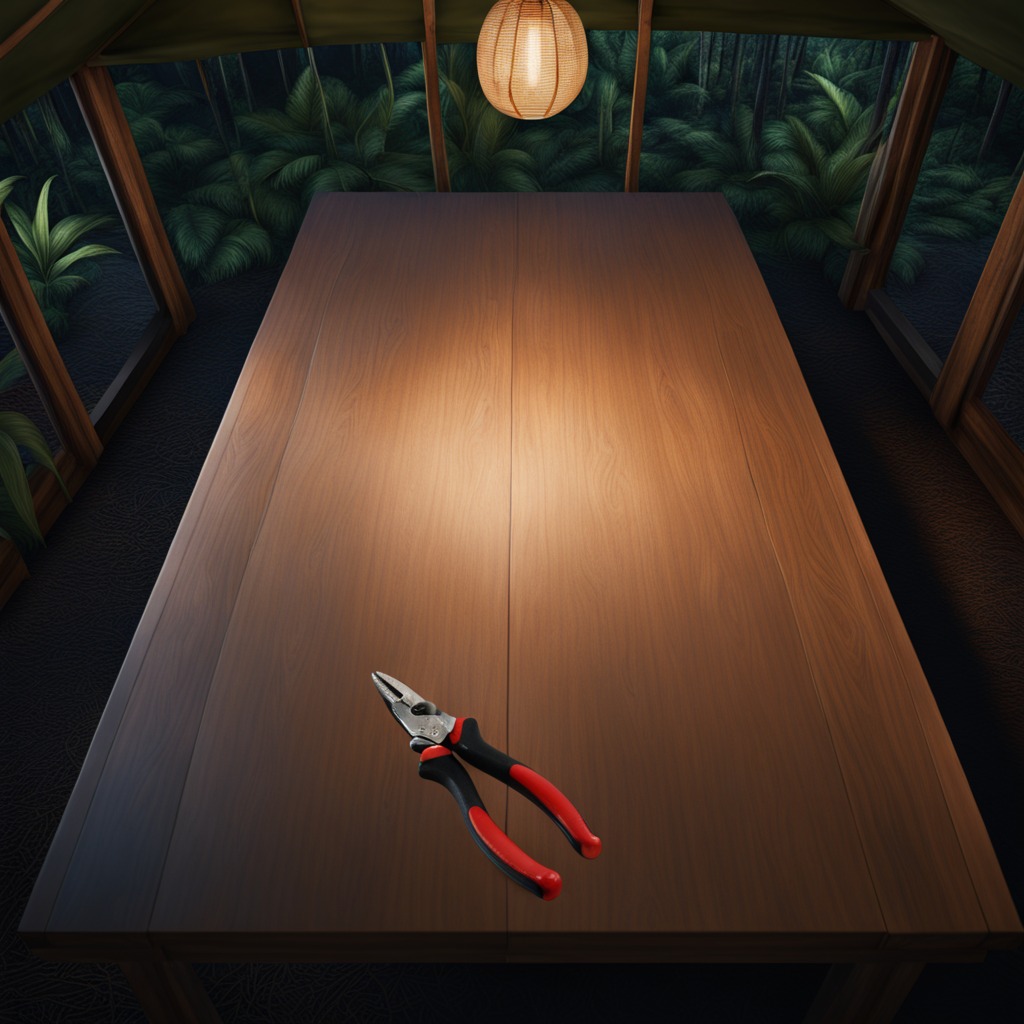
A plier is lying on a wooden table inside a jungle field workshop tent at night.